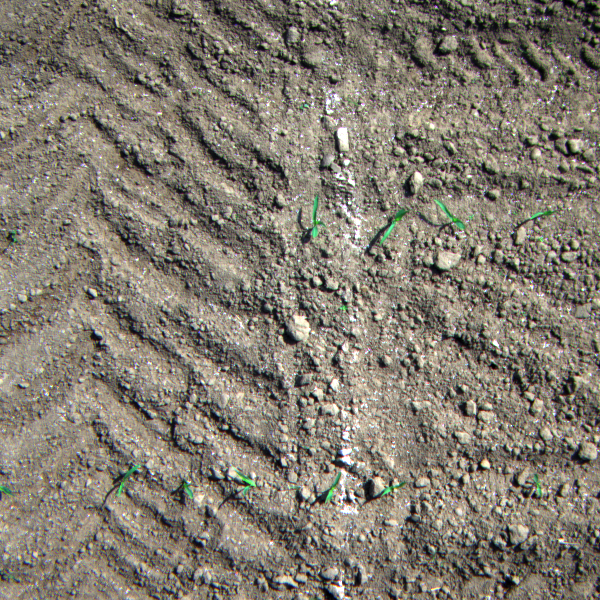
Acquisition date: 2023-05-25
Tile: 0189
Annotated plant instances:
label: maize
label: maize
label: maize
label: maize
label: maize
label: maize
label: maize
label: maize
label: maize
label: maize
label: maize
label: weed_other
label: weed_other
label: weed_other
label: weed_other
label: weed_other